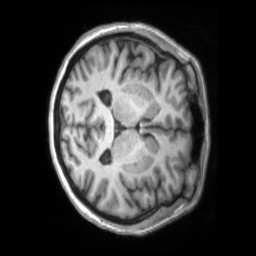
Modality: T1w
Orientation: axial
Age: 68
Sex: female
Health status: ill
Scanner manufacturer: siemens
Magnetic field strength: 3 T
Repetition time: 2.2 s
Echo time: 0.00157 s